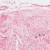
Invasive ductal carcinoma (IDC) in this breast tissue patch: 0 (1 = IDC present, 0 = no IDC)